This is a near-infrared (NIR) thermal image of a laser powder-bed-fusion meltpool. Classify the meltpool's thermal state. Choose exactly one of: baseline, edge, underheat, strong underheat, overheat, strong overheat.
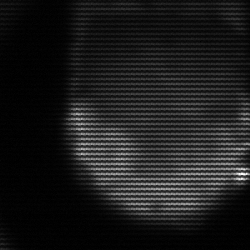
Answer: edge